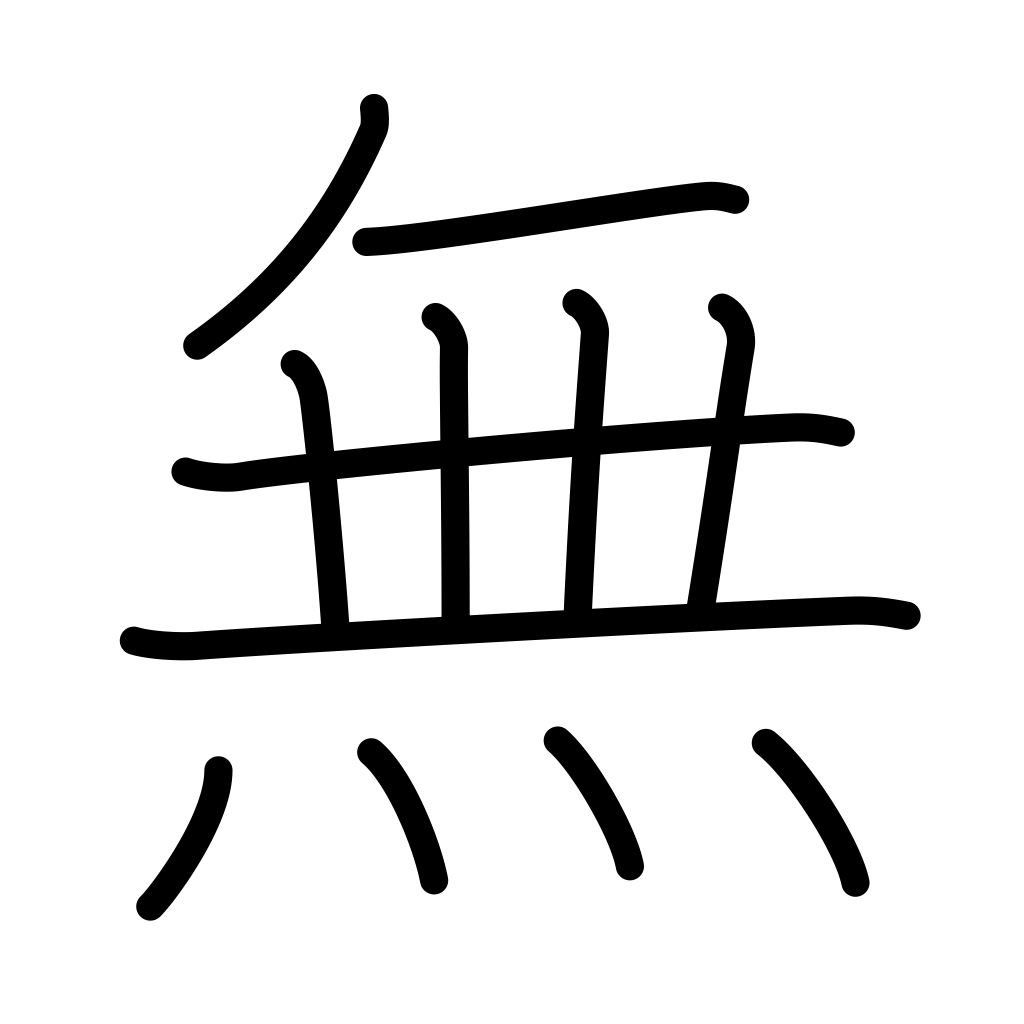
Meaning: nothingness, none, ain't, nothing, nil, not